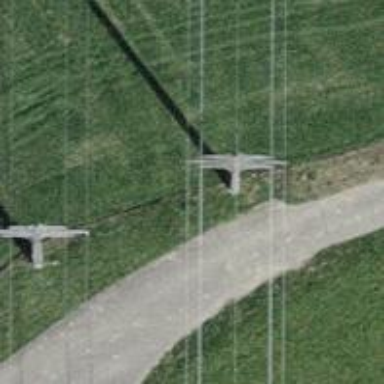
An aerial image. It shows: Power pole.